Field crop: maize
Growth stage: 1
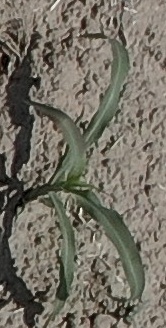
Species: sorghum